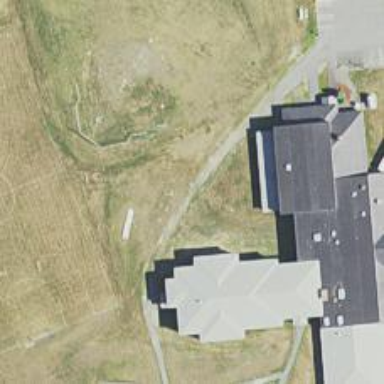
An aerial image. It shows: School building.